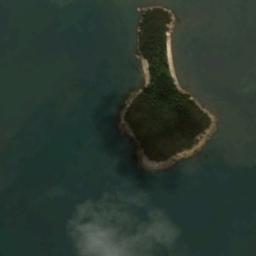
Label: island